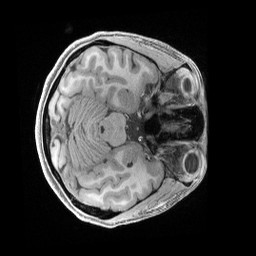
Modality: T1w
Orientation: axial
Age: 28
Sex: female
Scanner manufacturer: siemens
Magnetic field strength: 3 T
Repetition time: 2.4 s
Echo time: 0.00241 s